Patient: sex M, age 58
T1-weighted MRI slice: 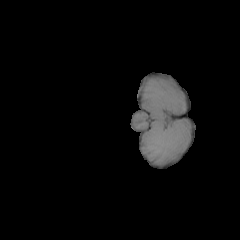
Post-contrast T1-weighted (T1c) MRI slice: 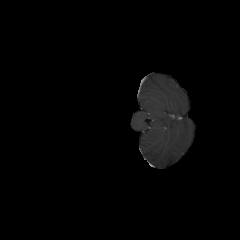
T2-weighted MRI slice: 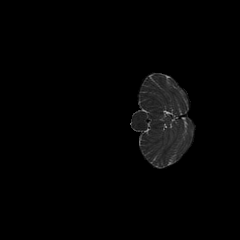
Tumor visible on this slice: no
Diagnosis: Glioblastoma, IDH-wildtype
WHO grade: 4